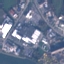
Label: Industrial